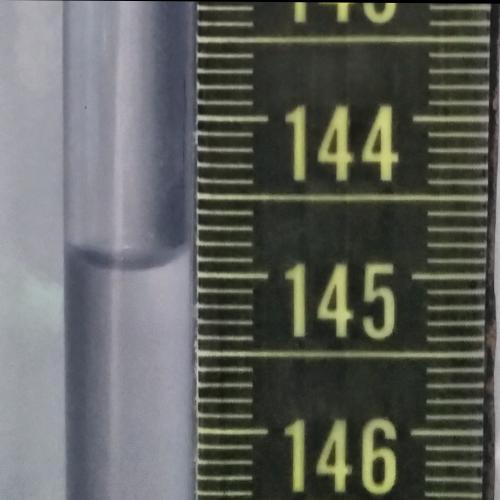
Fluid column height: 144.9 cm